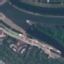
Land use / land cover class: River